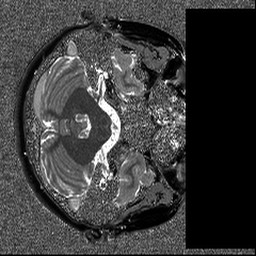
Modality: T1map
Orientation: axial
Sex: female